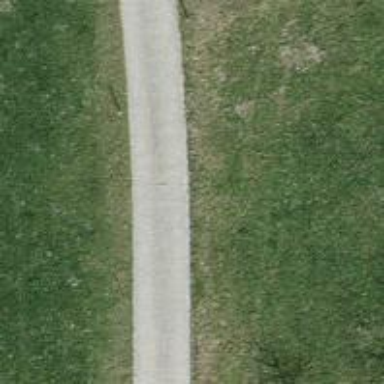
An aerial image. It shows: Well-maintained track road of grade 1.